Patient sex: M
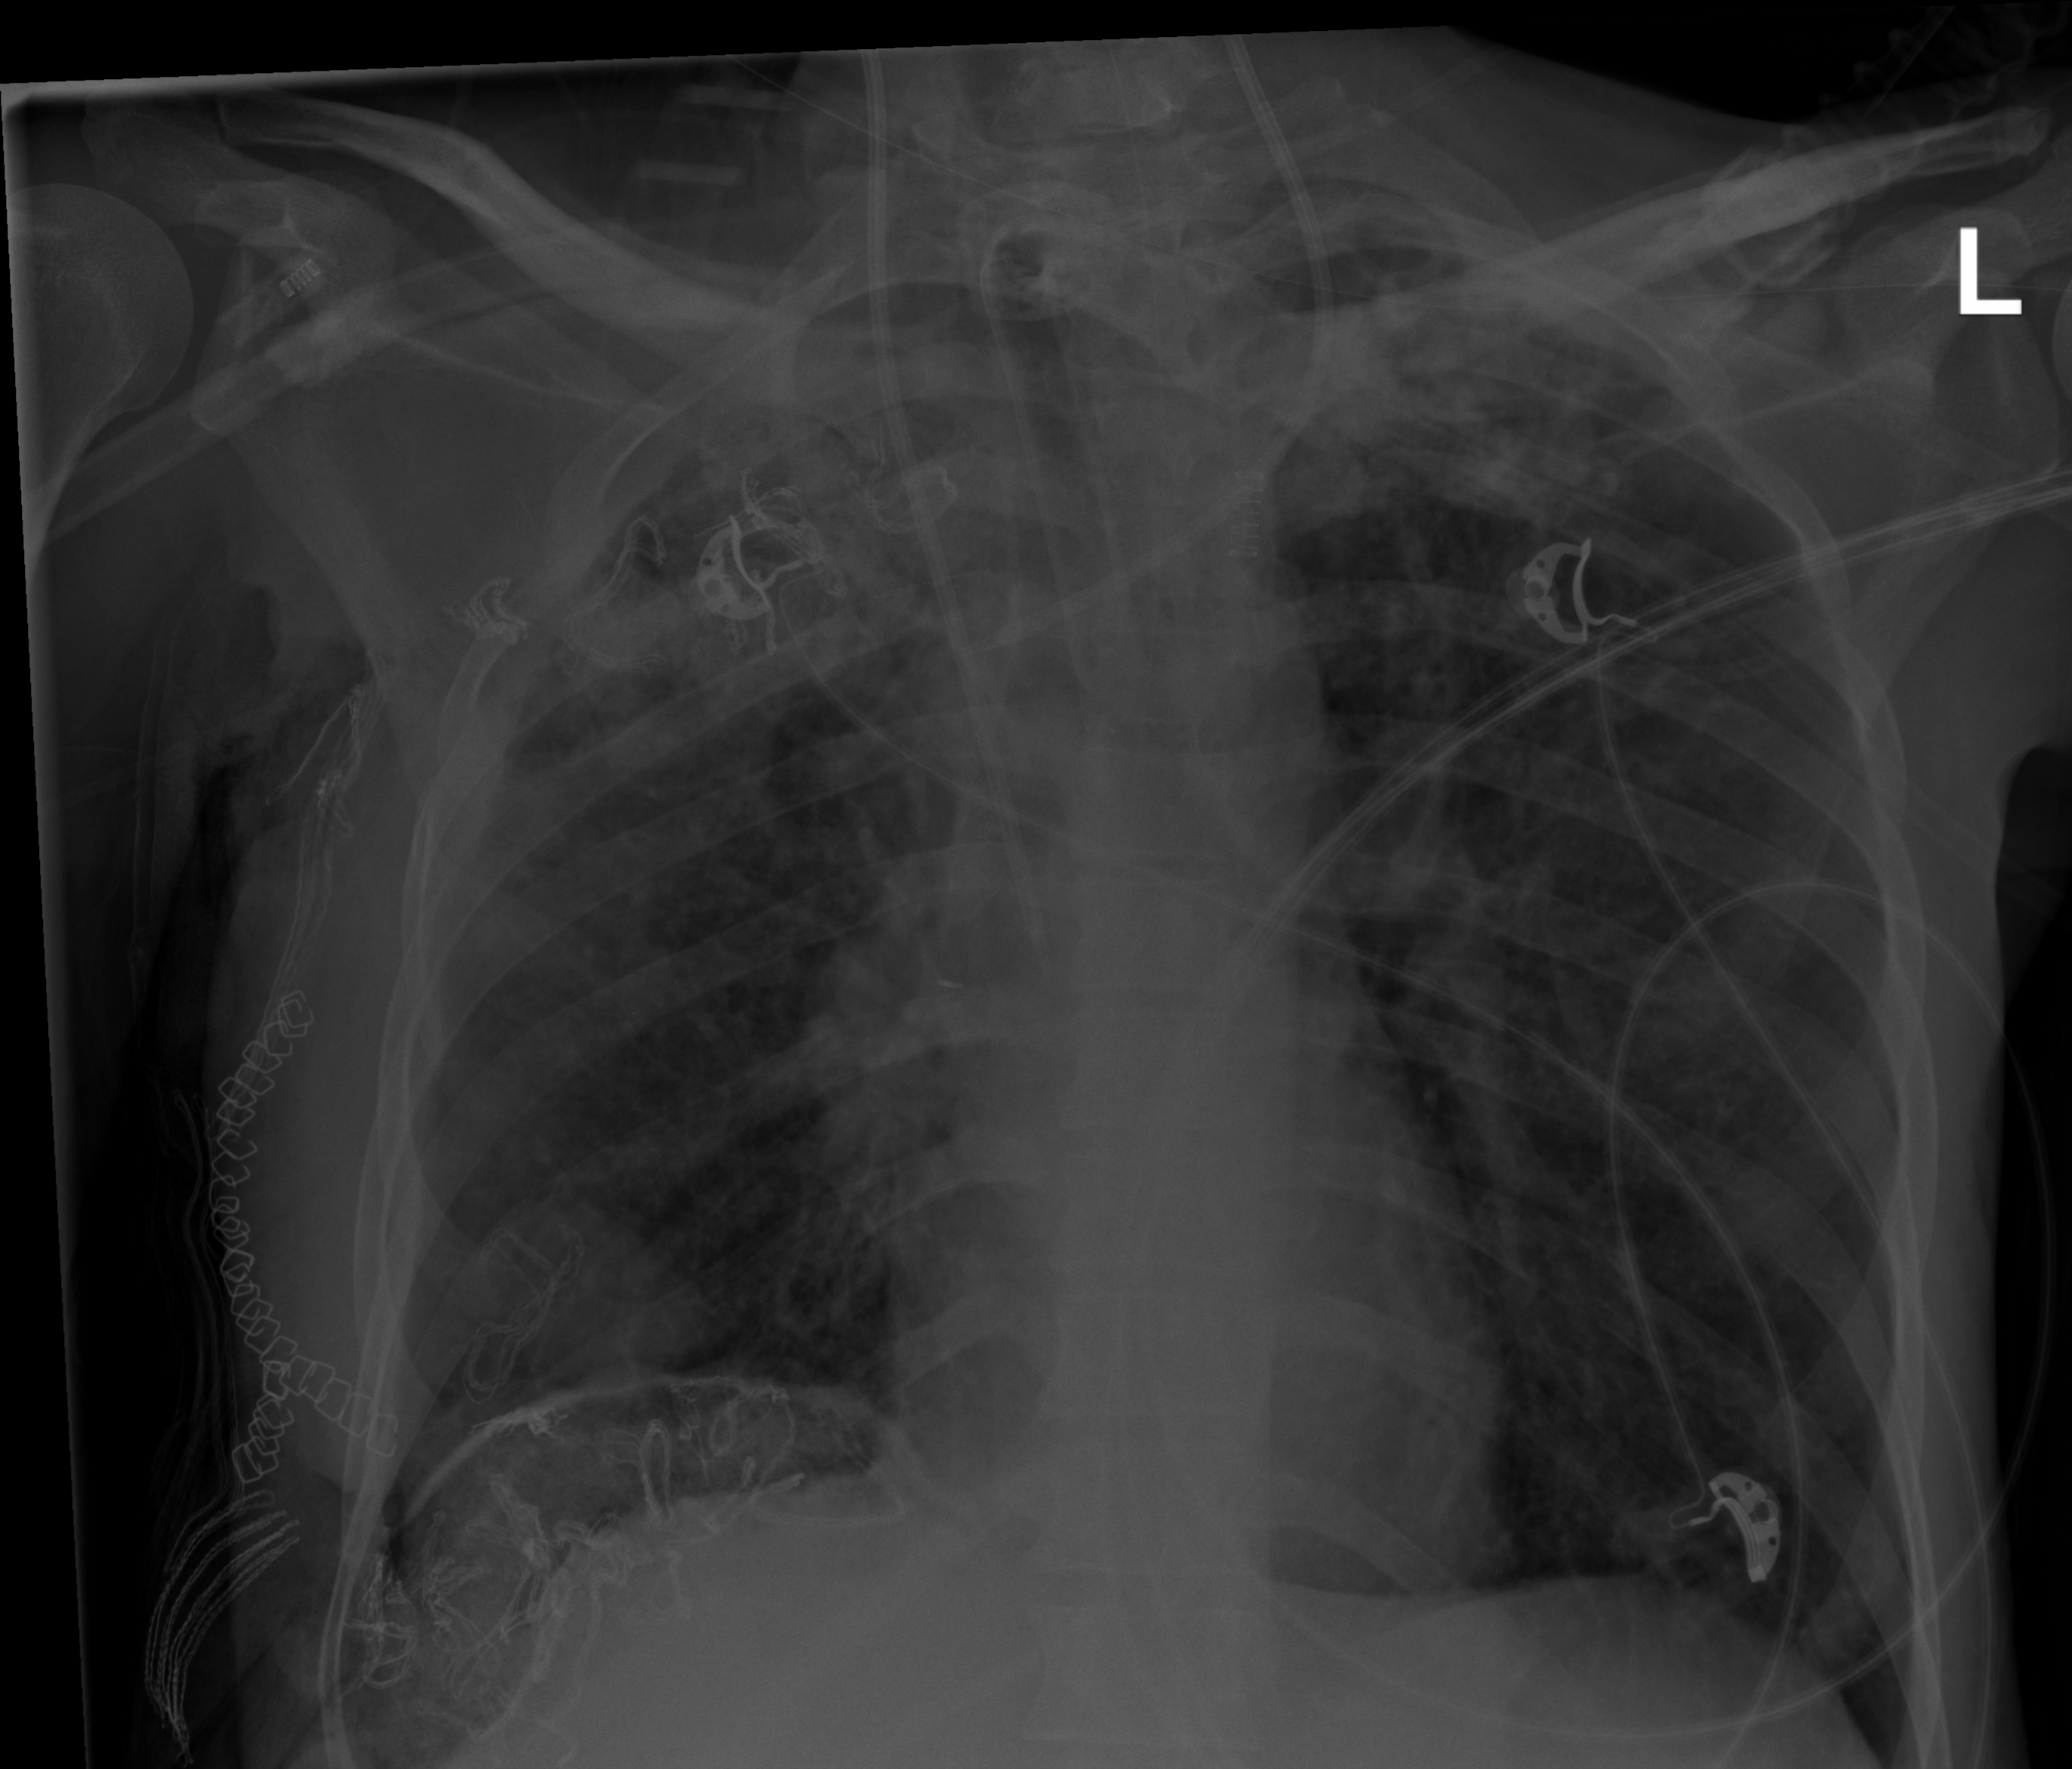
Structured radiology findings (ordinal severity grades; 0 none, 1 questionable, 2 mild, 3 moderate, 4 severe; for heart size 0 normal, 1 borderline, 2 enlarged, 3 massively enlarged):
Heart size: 0
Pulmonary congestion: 0
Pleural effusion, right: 2
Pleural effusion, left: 0
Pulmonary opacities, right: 3
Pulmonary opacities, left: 2
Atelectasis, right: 2
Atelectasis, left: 2